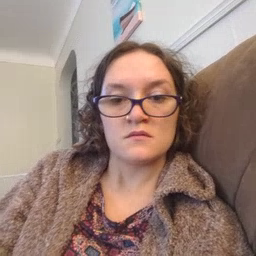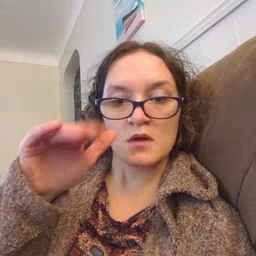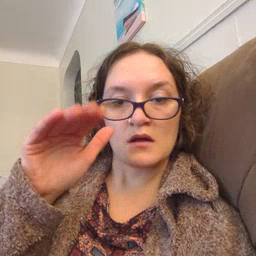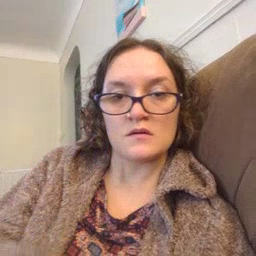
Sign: bye